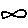
Label: fish